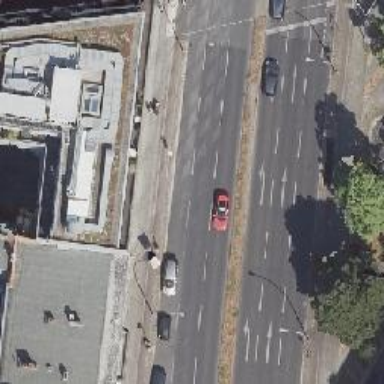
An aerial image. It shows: Secondary road with asphalt surface. There is cycle track on the right side and parallel on-street parking.